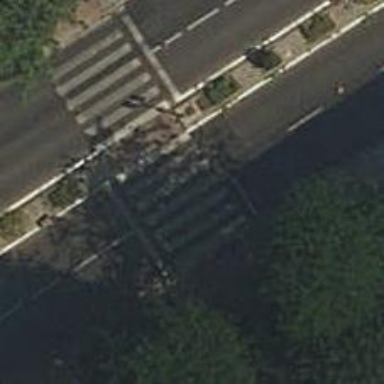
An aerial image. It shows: Road with traffic signals for signaling.